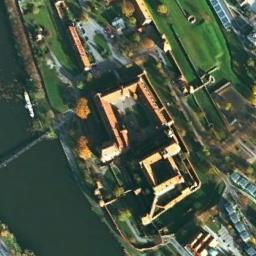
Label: palace